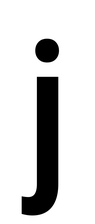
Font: Roboto_Condensed_Medium